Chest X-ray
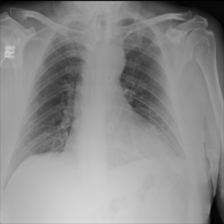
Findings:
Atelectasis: negative
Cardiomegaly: positive
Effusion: negative
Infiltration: negative
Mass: negative
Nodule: negative
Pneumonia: negative
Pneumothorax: negative
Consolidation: negative
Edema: negative
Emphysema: negative
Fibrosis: negative
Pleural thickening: negative
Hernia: negative